Aerial crown-view tile of a tropical tree (Barro Colorado Island, Panama), acquired 20250915:
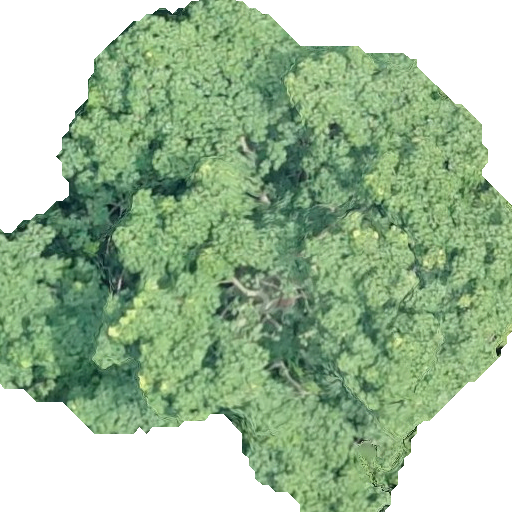
Species: Pseudobombax septenatum
GBIF accepted scientific name: Pseudobombax septenatum
Crown area: 276.529 m²